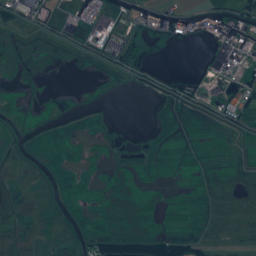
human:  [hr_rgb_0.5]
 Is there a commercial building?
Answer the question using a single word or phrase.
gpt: yes

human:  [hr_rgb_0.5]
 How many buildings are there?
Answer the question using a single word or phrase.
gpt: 151

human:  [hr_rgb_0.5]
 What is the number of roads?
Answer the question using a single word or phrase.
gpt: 75

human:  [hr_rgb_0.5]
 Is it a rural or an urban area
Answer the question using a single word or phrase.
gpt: rural

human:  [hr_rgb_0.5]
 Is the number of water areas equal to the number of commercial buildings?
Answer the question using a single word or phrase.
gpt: no

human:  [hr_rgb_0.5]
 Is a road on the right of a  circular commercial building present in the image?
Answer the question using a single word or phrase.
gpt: yes

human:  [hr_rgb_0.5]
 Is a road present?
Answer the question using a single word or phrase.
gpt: yes

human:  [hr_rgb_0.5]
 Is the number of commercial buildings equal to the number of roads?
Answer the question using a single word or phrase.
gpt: no

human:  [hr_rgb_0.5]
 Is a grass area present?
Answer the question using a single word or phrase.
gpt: yes

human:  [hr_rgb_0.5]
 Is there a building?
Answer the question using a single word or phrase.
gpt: yes

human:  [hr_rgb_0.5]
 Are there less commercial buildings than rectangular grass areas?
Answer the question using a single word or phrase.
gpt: no

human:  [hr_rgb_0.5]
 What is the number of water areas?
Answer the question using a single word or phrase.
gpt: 67

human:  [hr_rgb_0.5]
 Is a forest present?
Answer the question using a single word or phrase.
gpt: yes

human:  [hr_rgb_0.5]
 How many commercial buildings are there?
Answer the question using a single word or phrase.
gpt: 74

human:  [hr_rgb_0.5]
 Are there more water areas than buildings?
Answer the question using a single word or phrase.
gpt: no

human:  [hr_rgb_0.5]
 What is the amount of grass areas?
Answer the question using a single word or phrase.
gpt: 91

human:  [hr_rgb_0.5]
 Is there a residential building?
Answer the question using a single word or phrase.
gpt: yes

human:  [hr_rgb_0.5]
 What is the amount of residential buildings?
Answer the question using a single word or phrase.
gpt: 76

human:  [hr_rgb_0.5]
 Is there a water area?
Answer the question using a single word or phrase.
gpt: yes

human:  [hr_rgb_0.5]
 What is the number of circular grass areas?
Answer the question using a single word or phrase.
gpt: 2

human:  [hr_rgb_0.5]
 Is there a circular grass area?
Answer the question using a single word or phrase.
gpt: yes

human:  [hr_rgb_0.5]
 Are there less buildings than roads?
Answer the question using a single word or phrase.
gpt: no

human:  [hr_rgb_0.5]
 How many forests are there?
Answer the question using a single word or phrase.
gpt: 44

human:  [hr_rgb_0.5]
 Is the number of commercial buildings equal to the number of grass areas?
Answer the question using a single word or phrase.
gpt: no

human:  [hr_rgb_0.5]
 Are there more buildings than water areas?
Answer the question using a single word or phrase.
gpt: yes

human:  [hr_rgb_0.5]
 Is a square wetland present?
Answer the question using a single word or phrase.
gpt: yes

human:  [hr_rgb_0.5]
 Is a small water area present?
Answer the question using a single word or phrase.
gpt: yes

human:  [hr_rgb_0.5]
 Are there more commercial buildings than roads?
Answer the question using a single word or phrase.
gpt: no

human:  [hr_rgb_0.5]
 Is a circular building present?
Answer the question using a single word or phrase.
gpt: yes

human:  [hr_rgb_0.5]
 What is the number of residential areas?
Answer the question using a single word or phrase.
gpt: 2

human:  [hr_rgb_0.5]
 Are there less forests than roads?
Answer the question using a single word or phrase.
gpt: yes

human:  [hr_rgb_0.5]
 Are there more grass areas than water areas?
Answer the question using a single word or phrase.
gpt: yes

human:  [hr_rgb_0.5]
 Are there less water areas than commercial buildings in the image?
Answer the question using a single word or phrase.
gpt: yes

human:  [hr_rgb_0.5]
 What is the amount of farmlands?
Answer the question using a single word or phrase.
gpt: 4

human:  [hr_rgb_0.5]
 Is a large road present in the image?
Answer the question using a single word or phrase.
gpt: no

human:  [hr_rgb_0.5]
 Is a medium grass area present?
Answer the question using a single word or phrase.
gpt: yes

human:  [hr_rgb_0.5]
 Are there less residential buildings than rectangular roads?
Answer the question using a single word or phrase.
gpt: no

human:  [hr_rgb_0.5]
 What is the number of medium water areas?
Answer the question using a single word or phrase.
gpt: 17

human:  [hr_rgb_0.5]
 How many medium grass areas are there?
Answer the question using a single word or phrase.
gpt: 17

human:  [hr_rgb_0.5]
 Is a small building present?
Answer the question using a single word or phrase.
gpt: yes

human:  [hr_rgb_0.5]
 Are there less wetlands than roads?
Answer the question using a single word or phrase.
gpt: yes

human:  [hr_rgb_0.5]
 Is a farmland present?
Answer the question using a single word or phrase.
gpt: yes

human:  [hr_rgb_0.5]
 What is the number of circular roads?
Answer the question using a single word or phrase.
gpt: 0

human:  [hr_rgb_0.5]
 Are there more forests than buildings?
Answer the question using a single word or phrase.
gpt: no

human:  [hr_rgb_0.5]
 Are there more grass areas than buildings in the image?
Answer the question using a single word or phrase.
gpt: no

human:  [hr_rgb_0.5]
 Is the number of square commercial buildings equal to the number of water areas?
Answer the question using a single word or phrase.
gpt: no

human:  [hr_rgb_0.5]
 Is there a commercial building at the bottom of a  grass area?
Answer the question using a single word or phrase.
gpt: yes

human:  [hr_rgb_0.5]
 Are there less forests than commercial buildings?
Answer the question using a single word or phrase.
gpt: yes

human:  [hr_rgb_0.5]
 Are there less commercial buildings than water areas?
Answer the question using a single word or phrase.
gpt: no

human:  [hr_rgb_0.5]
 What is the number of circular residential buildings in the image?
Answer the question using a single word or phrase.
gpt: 5

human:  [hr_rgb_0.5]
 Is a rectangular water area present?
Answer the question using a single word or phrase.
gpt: yes

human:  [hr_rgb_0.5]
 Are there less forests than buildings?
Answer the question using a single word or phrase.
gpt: yes

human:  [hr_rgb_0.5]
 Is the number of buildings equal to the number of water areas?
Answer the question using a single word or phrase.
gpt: no

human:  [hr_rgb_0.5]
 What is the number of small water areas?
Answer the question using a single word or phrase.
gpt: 23

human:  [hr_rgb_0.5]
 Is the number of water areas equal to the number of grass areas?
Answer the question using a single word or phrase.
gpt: no

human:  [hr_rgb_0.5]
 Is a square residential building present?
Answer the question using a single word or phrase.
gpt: yes

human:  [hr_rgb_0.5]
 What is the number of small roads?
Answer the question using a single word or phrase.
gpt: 75

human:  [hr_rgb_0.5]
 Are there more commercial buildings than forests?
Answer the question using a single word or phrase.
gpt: yes

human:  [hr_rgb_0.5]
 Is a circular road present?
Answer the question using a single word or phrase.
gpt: no

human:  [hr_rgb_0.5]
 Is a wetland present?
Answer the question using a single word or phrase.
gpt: yes

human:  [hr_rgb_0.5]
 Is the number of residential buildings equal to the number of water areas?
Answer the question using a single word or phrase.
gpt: no

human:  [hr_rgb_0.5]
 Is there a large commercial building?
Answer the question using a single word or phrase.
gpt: yes

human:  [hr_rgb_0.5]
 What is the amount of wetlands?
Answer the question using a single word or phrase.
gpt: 7

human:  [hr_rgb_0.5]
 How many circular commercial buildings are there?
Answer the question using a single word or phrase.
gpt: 9